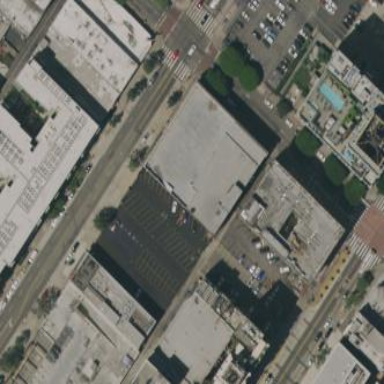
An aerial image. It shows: Commercial building with parking amenity.